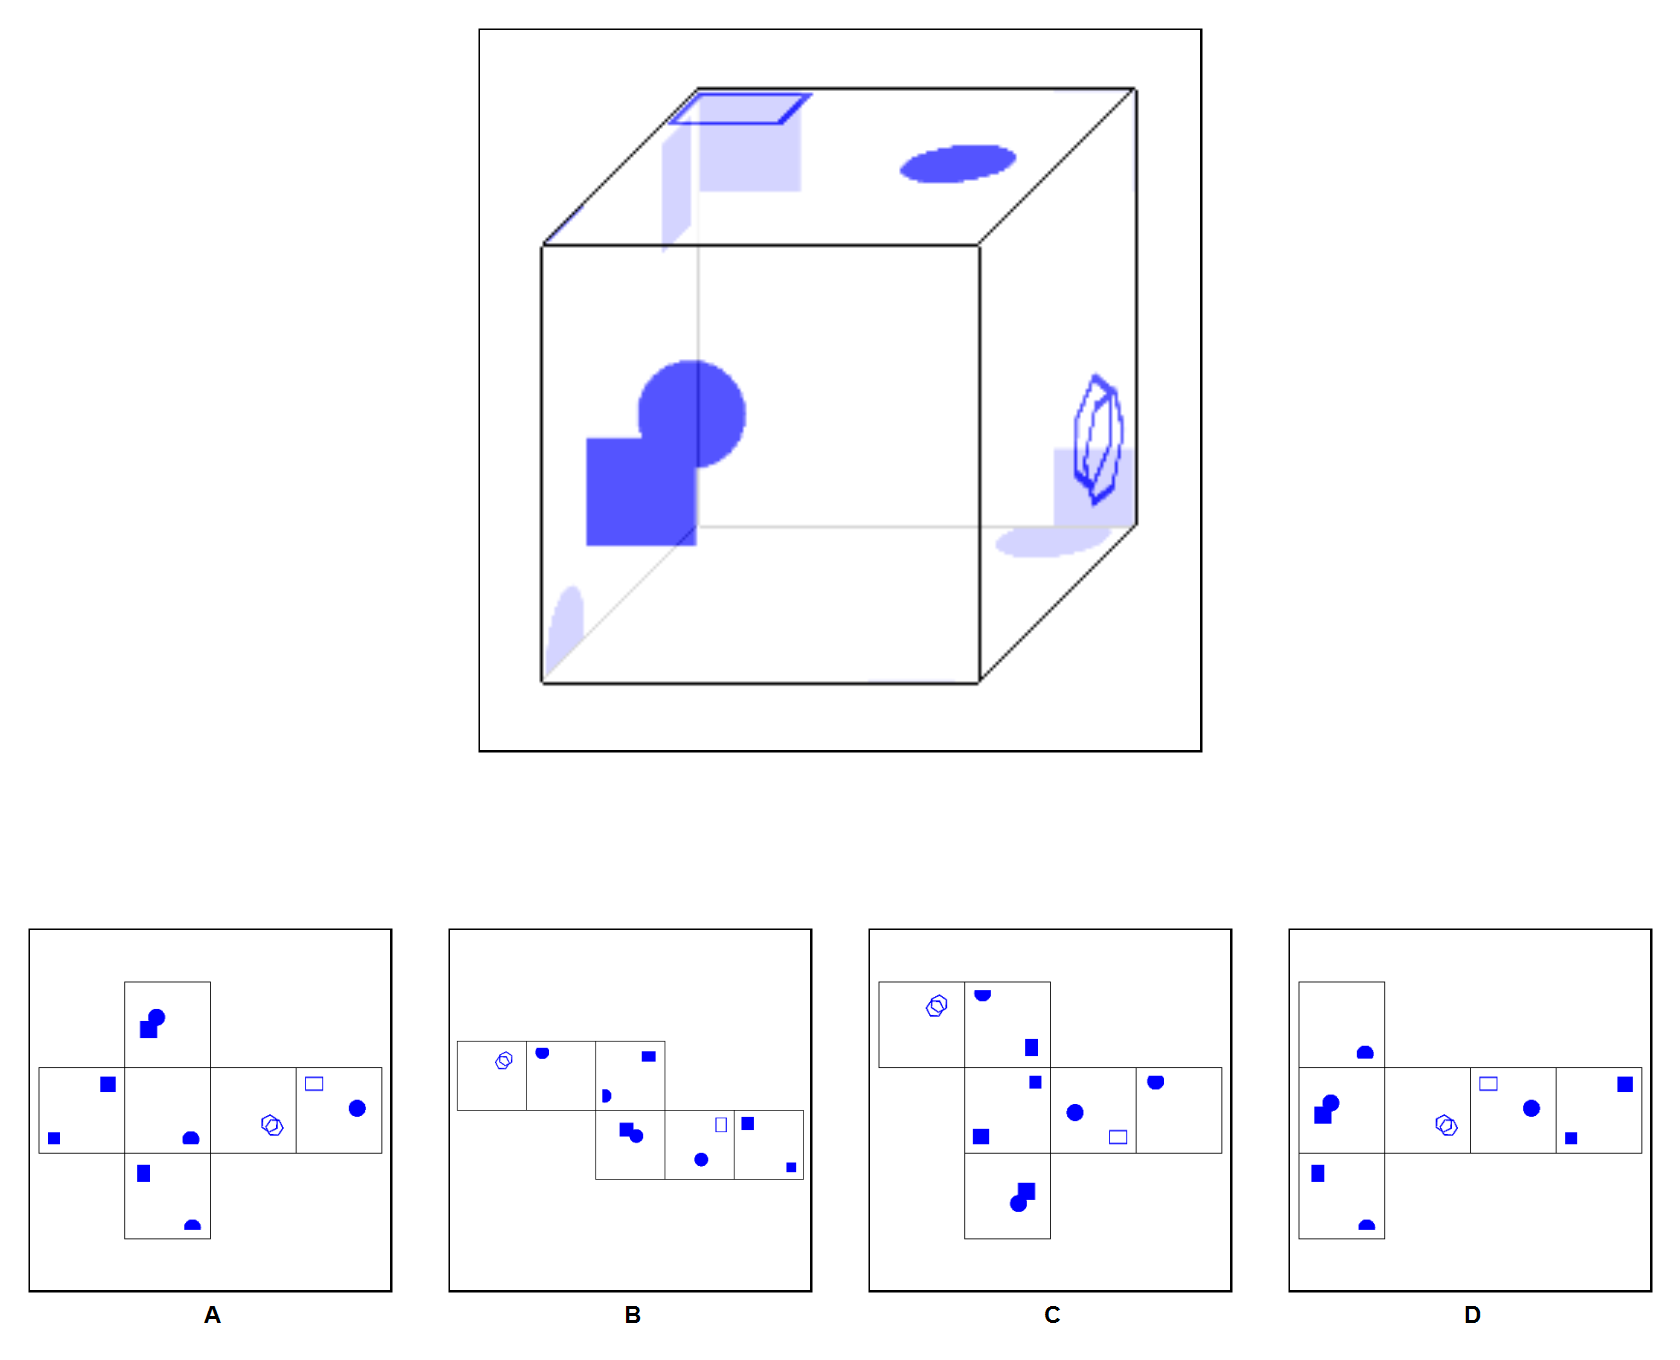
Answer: B